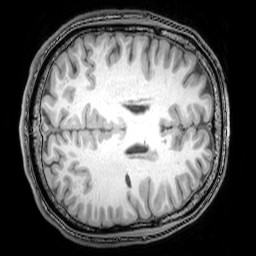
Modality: T1w
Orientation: axial
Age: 24
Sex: male
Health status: healthy
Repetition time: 0.081 s
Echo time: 0.037 s